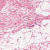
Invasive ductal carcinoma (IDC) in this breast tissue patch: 0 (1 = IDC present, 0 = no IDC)